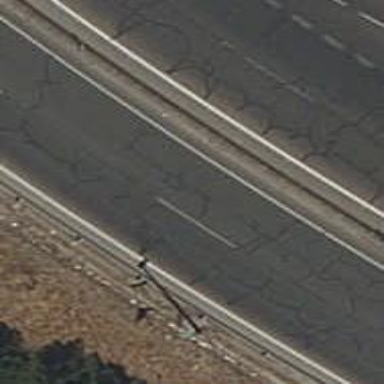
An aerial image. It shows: This is trunk highway with motorroad.